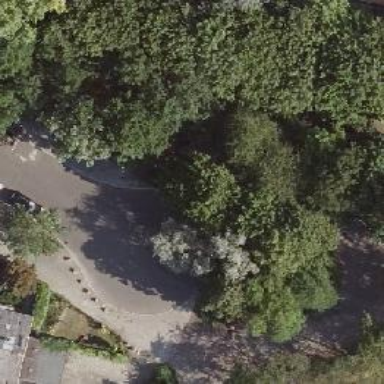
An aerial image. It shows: Compacted footway.